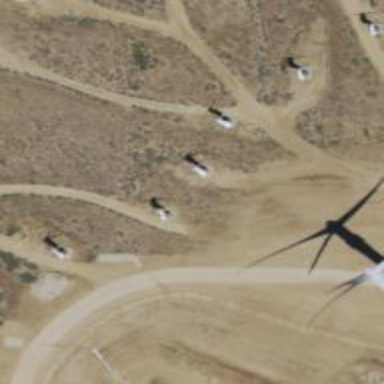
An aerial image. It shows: Wind power generator employing wind turbines.